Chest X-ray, AP view. Patient: 65 years old, sex F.
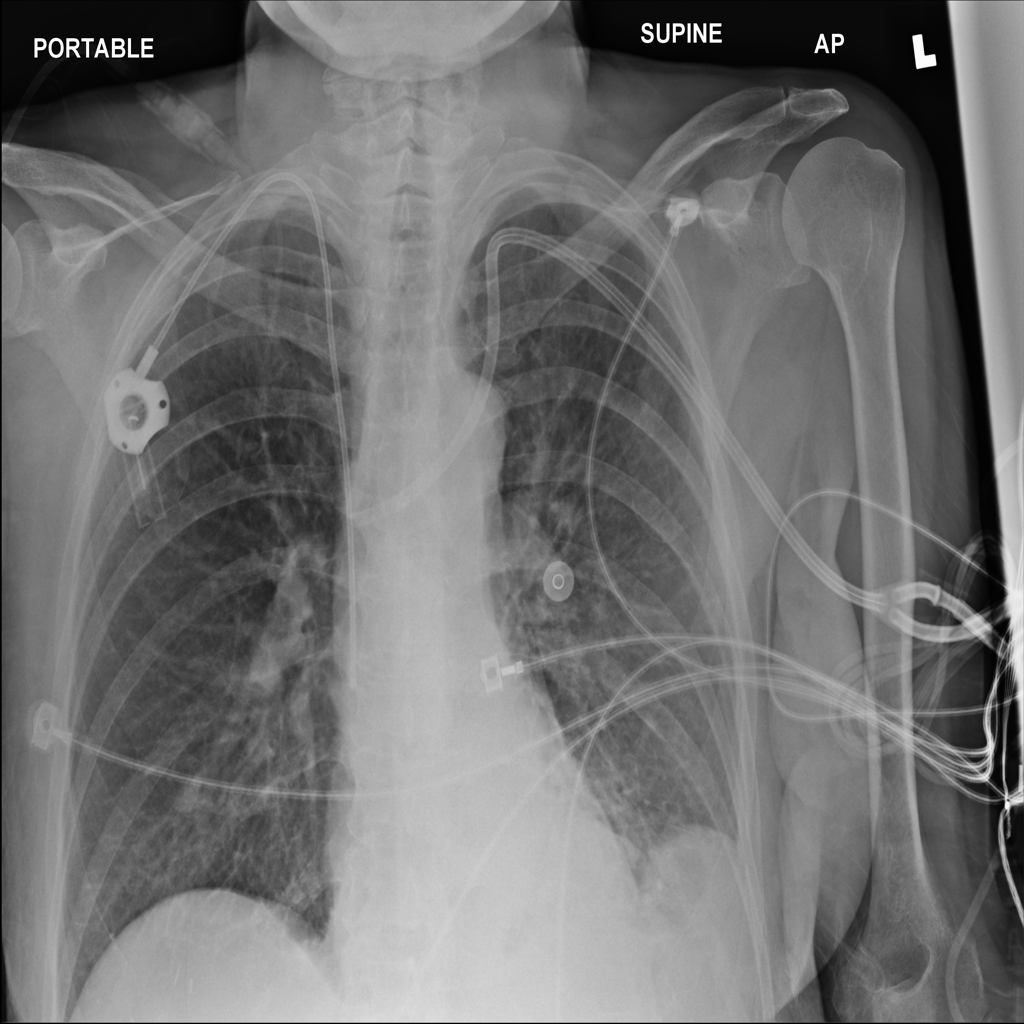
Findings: Mass